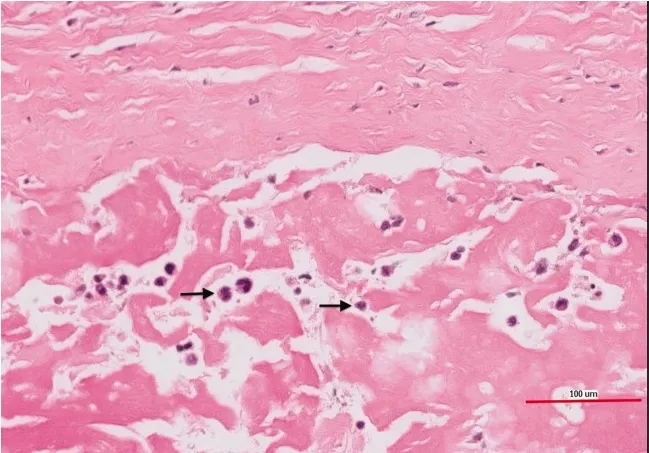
Histological image of the fibrinous implant capsule and the fibrinous exudate containing anaplastic tumour cells on the inner surface of the capsule. Black arrows = anaplastic tumour cells.
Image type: pathology (h&e)